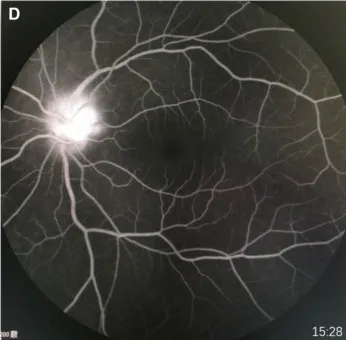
FFA images of the eyes of the patient. Shows late stage of FFA of left eye.
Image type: ophthalmic_imaging (ophthalmic_angiography)